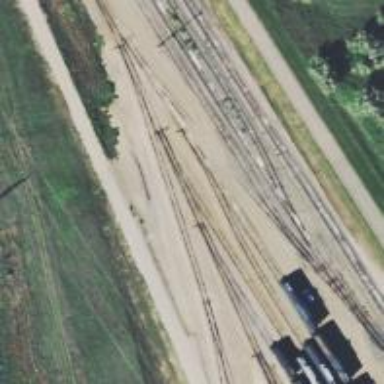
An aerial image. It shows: Railway siding with rails.